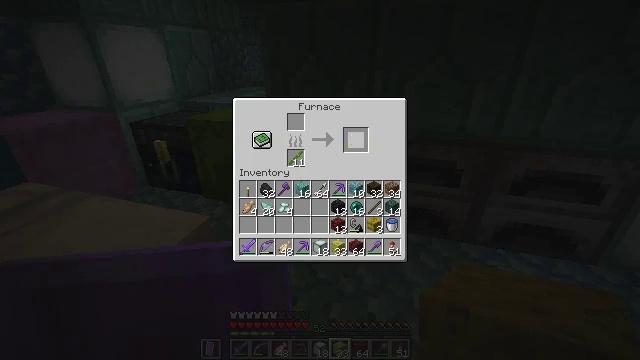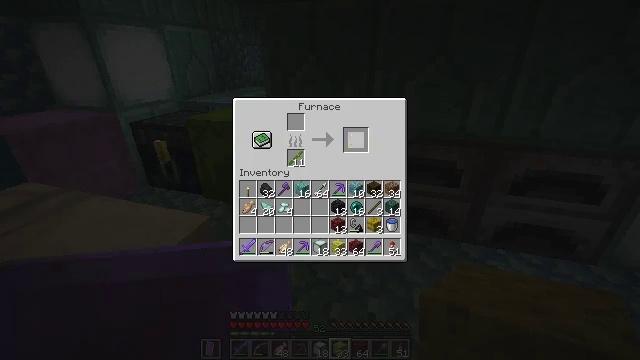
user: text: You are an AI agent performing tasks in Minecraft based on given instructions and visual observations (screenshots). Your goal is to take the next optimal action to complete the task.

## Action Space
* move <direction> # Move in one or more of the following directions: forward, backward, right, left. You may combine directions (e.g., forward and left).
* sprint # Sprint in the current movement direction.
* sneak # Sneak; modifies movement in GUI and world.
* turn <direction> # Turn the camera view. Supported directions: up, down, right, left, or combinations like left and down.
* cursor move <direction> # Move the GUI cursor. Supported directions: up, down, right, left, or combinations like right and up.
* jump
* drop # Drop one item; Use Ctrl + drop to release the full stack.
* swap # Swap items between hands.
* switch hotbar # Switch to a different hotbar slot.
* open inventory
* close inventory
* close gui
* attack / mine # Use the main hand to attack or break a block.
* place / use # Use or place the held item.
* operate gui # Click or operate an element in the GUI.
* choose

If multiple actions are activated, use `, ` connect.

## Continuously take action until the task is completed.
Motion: motion action
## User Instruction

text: craft item sponge
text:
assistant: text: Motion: sneak
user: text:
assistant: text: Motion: no_op